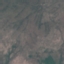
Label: HerbaceousVegetation